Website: apple
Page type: customer-info-address
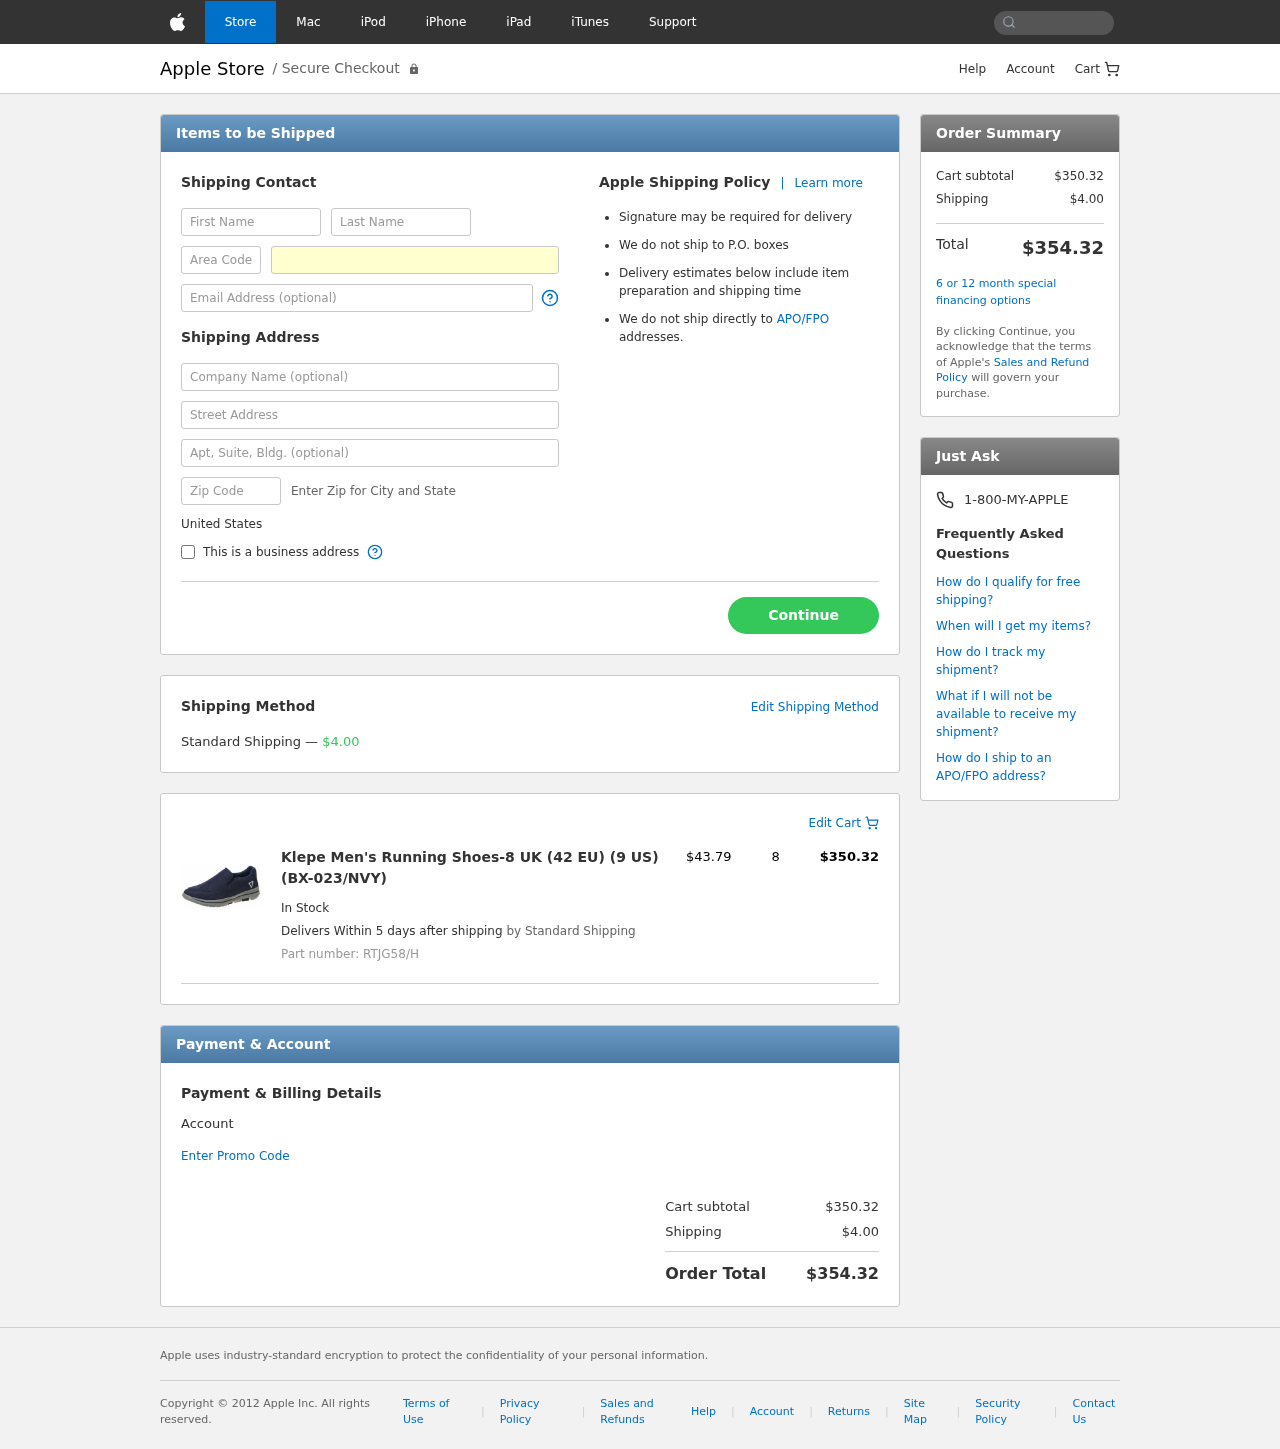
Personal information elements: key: PII_COUNTRY
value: United States
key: PII_FIRSTNAME
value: Alexander
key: PII_LASTNAME
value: Francis
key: PII_PHONE_AREA
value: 886
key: PII_PHONE_LINE
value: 7109
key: PII_EMAIL
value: afrancis@hotmail.com
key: PII_COMPANY
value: Spencer PLC
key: PII_STREET
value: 5107 Elliott Cliff Apt. 451
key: PII_POSTCODE
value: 31206
Product elements: key: PRODUCT1_NAME
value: Klepe Men's Running Shoes-8 UK (42 EU) (9 US) (BX-023/NVY)
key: PRODUCT1_PRICE
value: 43.79
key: PRODUCT1_QUANTITY
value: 8
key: PRODUCT1_SKU
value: RTJG58/H
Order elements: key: ORDER_SHIPPING_COST
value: $4.00
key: ORDER_ITEM_TOTAL
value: $350.32
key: ORDER_SUBTOTAL
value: $350.32
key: ORDER_TOTAL
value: $354.32